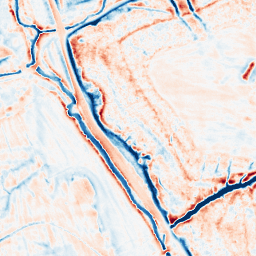
Category: edge_preserving
Decomposition family: guided
Decomposition parameters: radius: 4
eps: 0.1
Upsampling method: cubic_mitchell
Upsampling parameters: scale: 4
Upsampling scale: 4